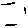
Label: hexagon